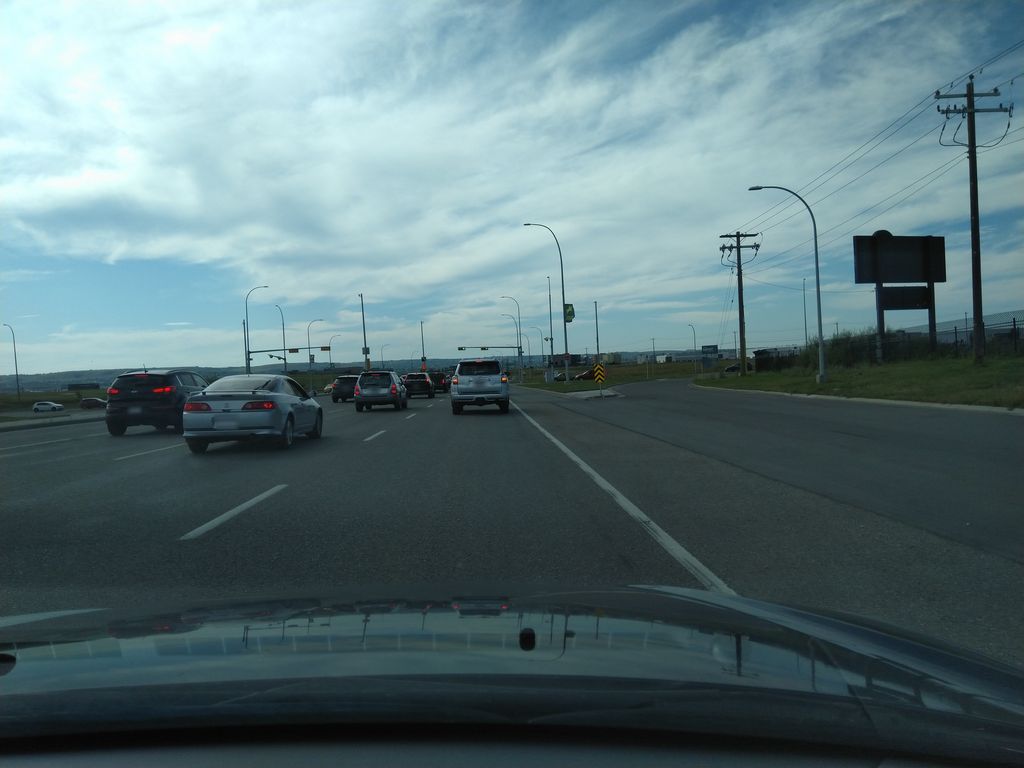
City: calgary